Question: Hi I am trying to render lots of axis aligned cubes, with glDrawArraysInstanced(). Each cube of fixed size can only vary on its center position and color. Also each cube only takes few different colors. So I want to potentially render millions of cubes with following per instance data:
'''
struct CubeInfo {
Eigen::Vector3f center; // center of the cube (x,y,z)
int labelId; // label of the cube which affects its color
};
'''
So I am using the following vertex shader:
'''
#version 330
uniform mat4 mvp_matrix;
//regular vertex attributes
layout(location = 0) in vec3 vertex_position;
// Per Instance variables
layout(location = 1) in vec3 cube_center;
layout(location = 2) in int cube_label;
// color out to frag shader
out vec4 color_out;
void main(void) {
// Add offset cube_center
vec4 new_pos = vec4(vertex_position + cube_center, 1);
// Calculate vertex position in screen space
gl_Position = mvp_matrix * new_pos;
// Set color_out based on label
switch (cube_label) {
case 1:
color_out = vec4(0.5, 0.25, 0.5, 1);
break;
case 2:
color_out = vec4(0.75, 0.0, 0.0, 1);
break;
case 3:
color_out = vec4(0.0, 0.0, 0.5, 1);
break;
case 4:
color_out = vec4(0.75, 1.0, 0.0, 1);
break;
default:
color_out = vec4(0.5, 0.5, 0.5, 1); // Grey
break;
}
}
'''
and the corresponding fragment shader:
'''
#version 330
in vec4 color_out;
out vec4 fragColor;
void main()
{
// Set fragment color from texture
fragColor = color_out;
}
'''
However color_out always takes the default gray value, even though, cube_label values are between 1 to 4. This is my problem. Am I doing something in the shader above**?**
I initialized the cubeInfo vbo with random labelIds between 1-4. So I am expecting to see a colorful output than following:

This is my render code, which makes use of Qt's <URL> wrapper:
'''
// Enable back face culling
glEnable(GL_CULL_FACE);
cubeShaderProgram_.bind();
// Set the vertexbuffer stuff (Simply 36 vertices for cube)
cubeVertexBuffer_.bind();
cubeShaderProgram_.setAttributeBuffer("vertex_position", GL_FLOAT, 0, 3, 0);
cubeShaderProgram_.enableAttributeArray("vertex_position");
cubeVertexBuffer_.release();
// Set the per instance buffer stuff
cubeInstanceBuffer_.bind();
cubeShaderProgram_.setAttributeBuffer("cube_center", GL_FLOAT, offsetof(CubeInfo,center), 3, sizeof(CubeInfo));
cubeShaderProgram_.enableAttributeArray("cube_center");
int center_location = cubeShaderProgram_.attributeLocation("cube_center");
glVertexAttribDivisor(center_location, 1);
cubeShaderProgram_.setAttributeBuffer("cube_label", GL_INT, offsetof(CubeInfo,labelId), 1, sizeof(CubeInfo));
cubeShaderProgram_.enableAttributeArray("cube_label");
int label_location = cubeShaderProgram_.attributeLocation("cube_label");
glVertexAttribDivisor(label_location, 1);
cubeInstanceBuffer_.release();
// Do Instanced Renering
glDrawArraysInstanced(GL_TRIANGLES, 0, 36, displayed_num_cubes_ );
cubeShaderProgram_.disableAttributeArray("vertex_position");
cubeShaderProgram_.disableAttributeArray("cube_center");
cubeShaderProgram_.disableAttributeArray("cube_label");
cubeShaderProgram_.release();
'''
Apart from my primary question above (color problem), is this a good way to do Minecraft?
If I change my 'CubeInfo.labelId' attribute from 'int' to 'float', and the corresponding vertex shader variable 'cube_label' to also 'float', it !!. Why is it so? <URL> says GLSL suppoers int type. For me, I would prefer labelId/cube_label to be some int/short.
Even if i just change to GL_FLOAT instead of GL_INT in the following line of my render code, I get proper colors.
'''
cubeShaderProgram_.setAttributeBuffer("cube_label", GL_INT, offsetof(CubeInfo,labelId), 1, sizeof(CubeInfo));
'''
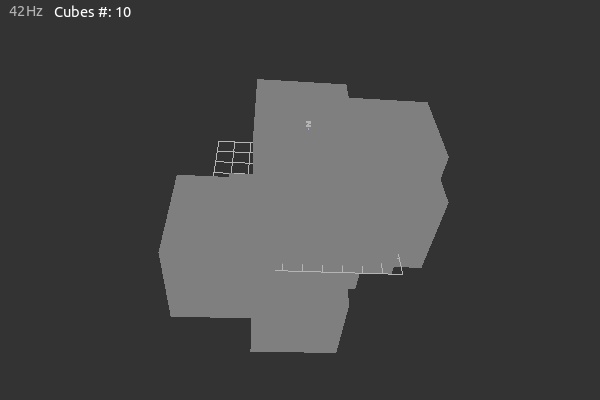
Answer: The problem with your label attribute is, that it is an integer attribute, but your don't set it as integer attribute. Qt's 'setAttributeBuffer' functions don't know anything about integer attributes, they all use <URL>.
To actually pass data into a real integer vertex attribute (which is something entirely different from a float attribute and wasn't introduced until GL 3+), you need the function 'glVertexAttribIPointer' (note the 'I' in there, and similar 'D' for 'in double' attributes, just using 'GL_DOUBLE' won't work in this case either). But sadly enough Qt, not being really fit for GL 3+ yet, doesn't seem to have a wrapper for that. So you will either have to do it manually using:
'''
glVertexAttribIPointer(cubeShaderProgram_.attributeLocation("cube_label"),
1, GL_INT, sizeof(CubeInfo),
static_cast<const char*>(0)+offsetof(CubeInfo,labelId));
'''
instead of the 'cubeShaderProgram_.setAttributeBuffer' call, or use an 'in float' attribute instead.